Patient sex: F
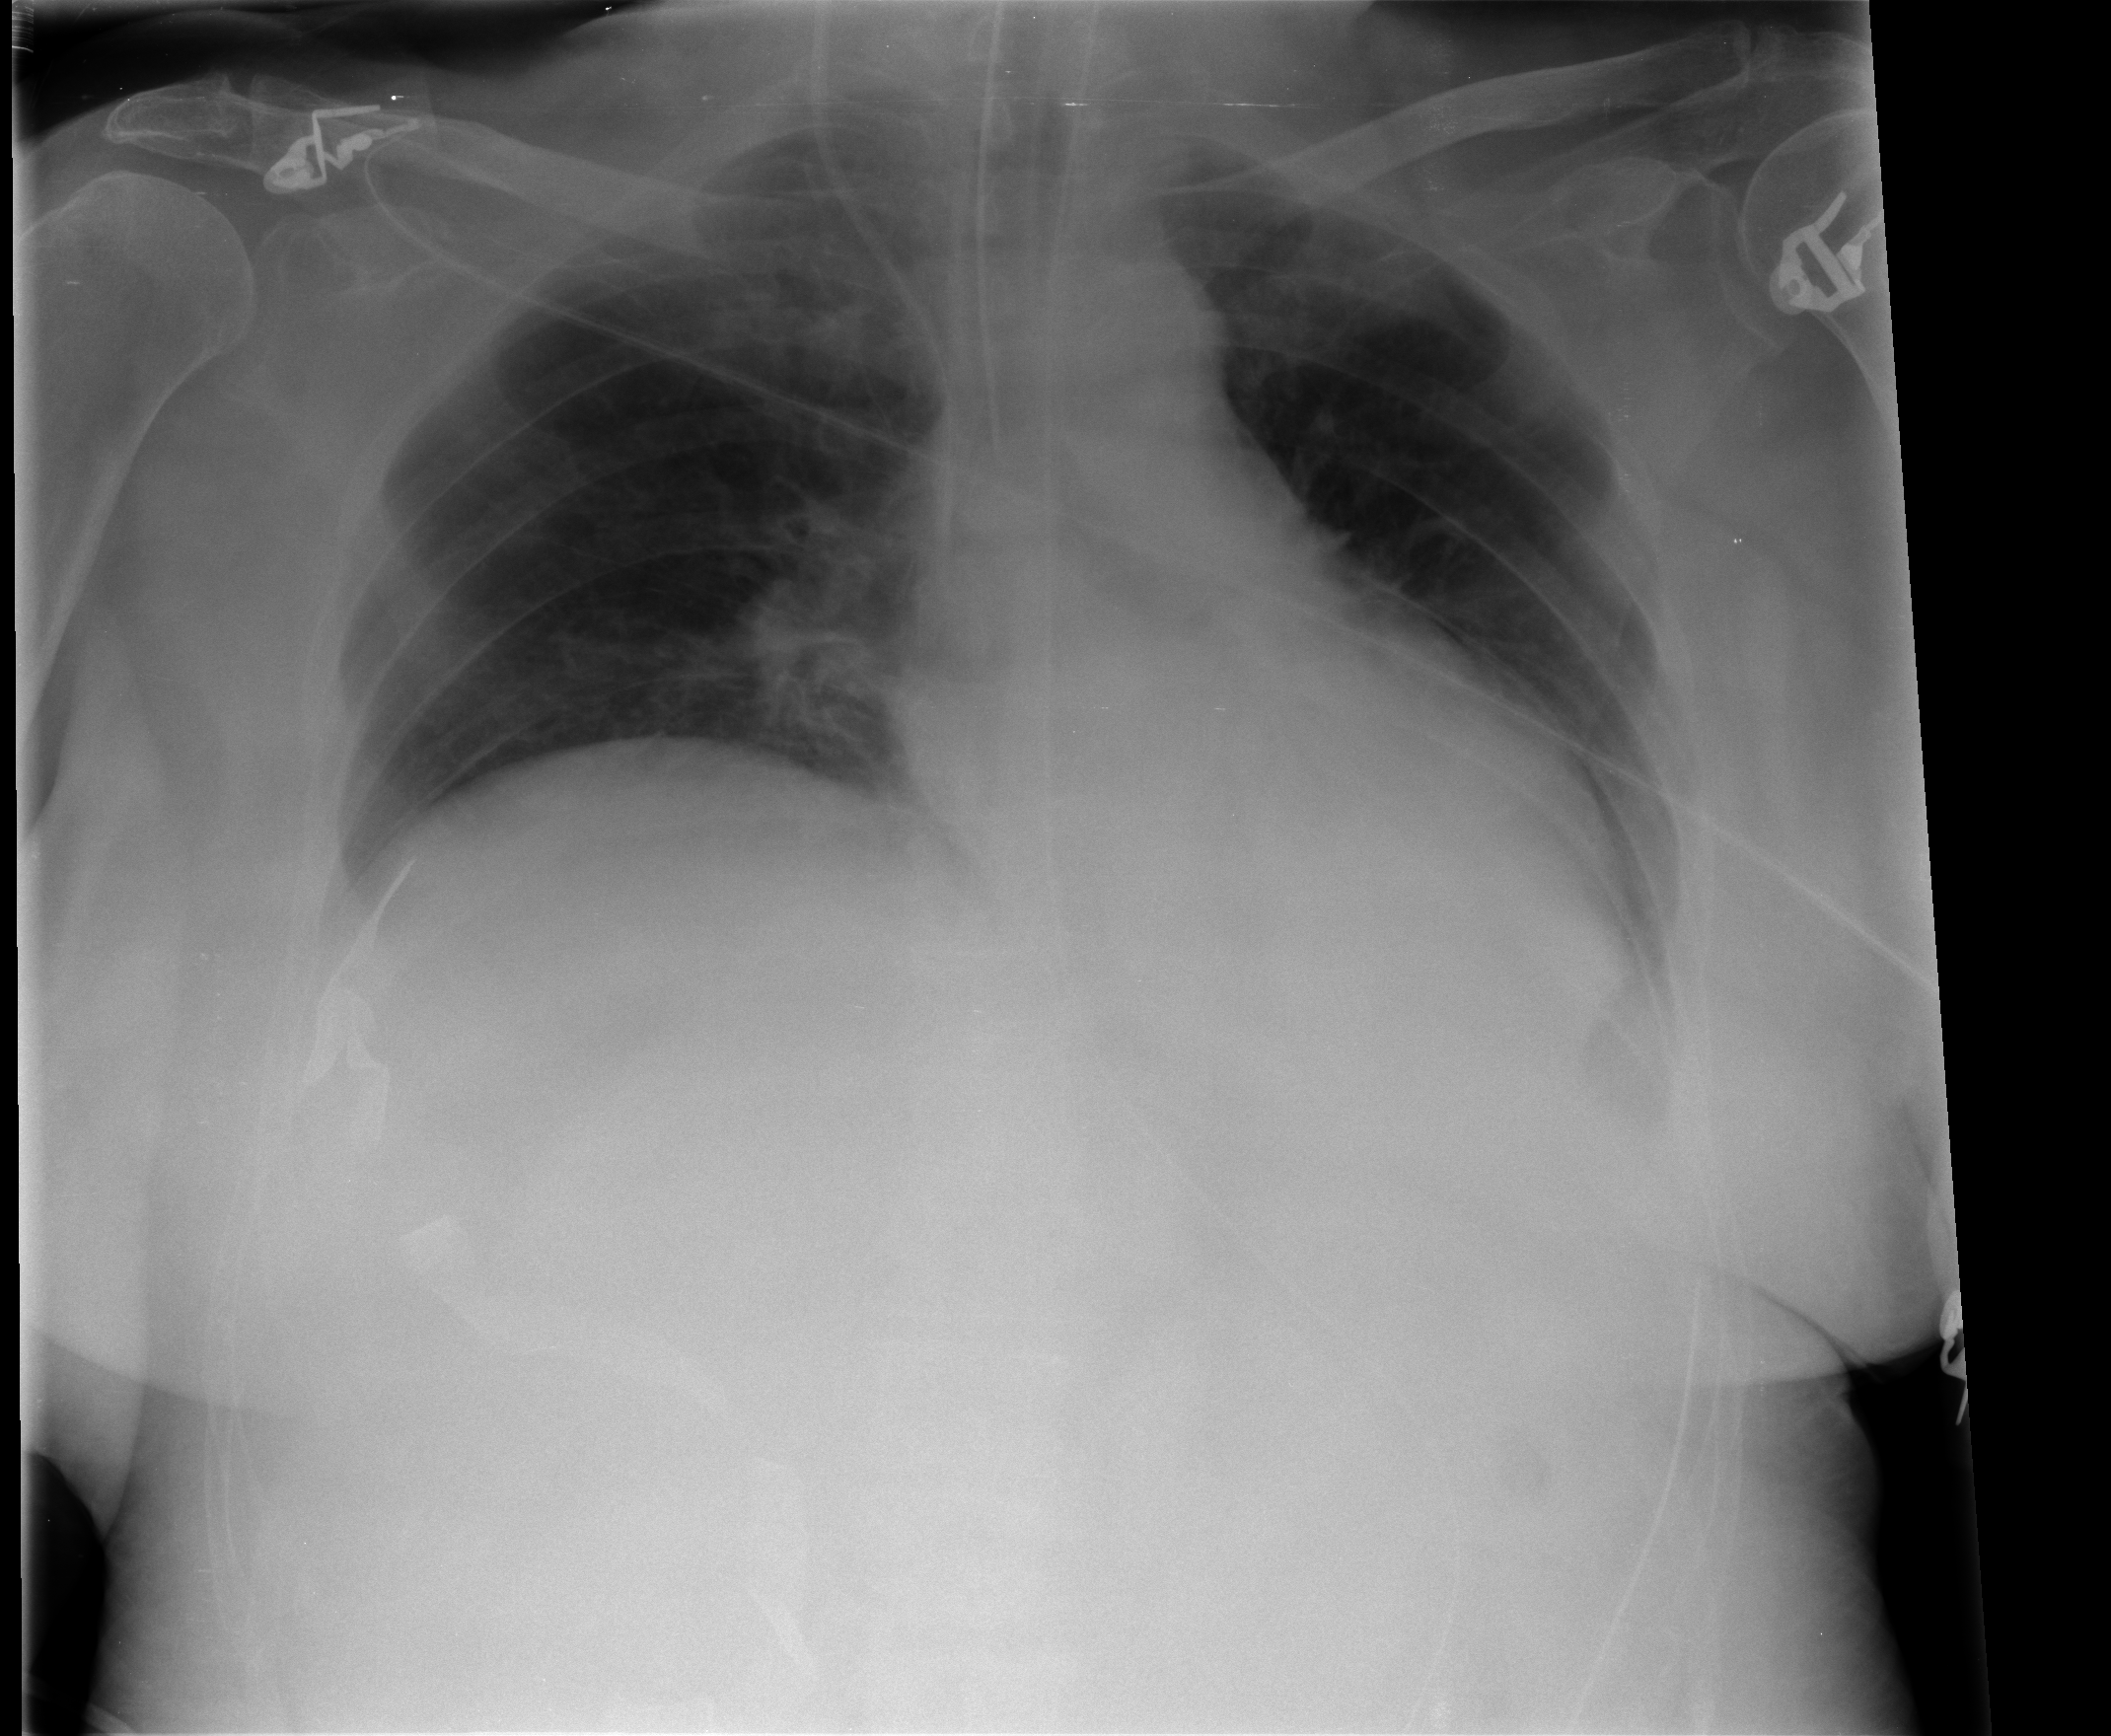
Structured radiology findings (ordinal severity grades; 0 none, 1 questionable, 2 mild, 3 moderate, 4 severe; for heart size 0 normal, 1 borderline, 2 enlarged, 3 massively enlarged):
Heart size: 2
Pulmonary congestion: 1
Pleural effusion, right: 0
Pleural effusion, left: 1
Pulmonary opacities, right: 0
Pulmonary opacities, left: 0
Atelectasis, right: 0
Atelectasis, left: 2